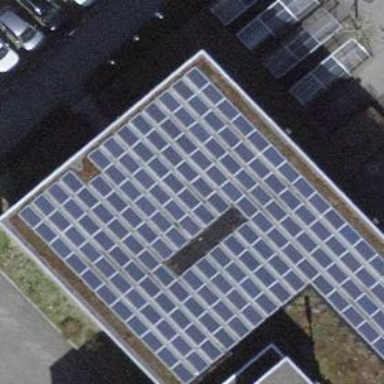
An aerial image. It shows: Solar photovoltaic panel generator.